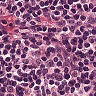
Metastatic tissue present: no